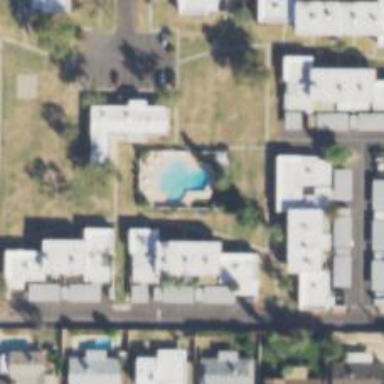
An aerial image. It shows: Swimming pool located in leisure land.